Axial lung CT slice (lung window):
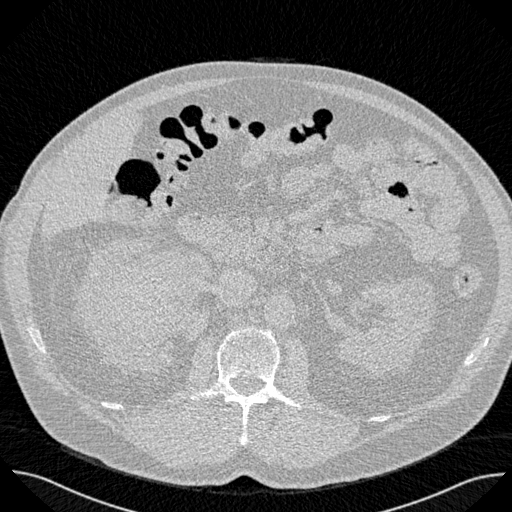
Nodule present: no